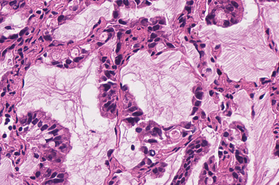
Tumor epithelial tissue: yes
Tumor-associated stroma tissue: yes
Normal tissue: no